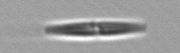
Label: pennate